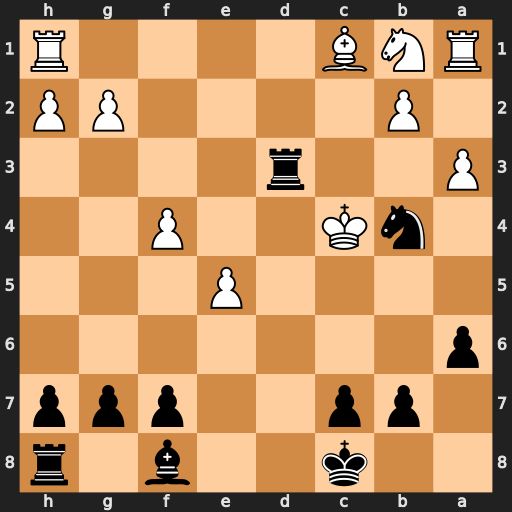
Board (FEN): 2k2b1r/1pp2ppp/p7/4P3/1nK2P2/P2r4/1P4PP/RNB4R
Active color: b
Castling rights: -
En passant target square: -
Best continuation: b5#